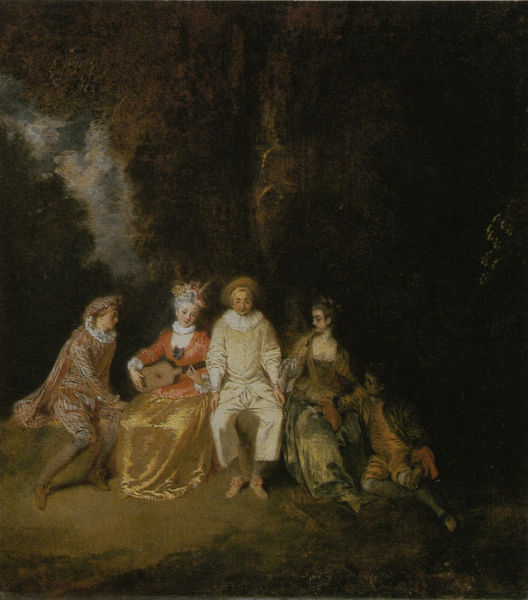
Titel: Pierrot content, Der zufriedene Pierrot
Künstler: Antoine Watteau
Standort: Lugano
Institution: Fondazione Thyssen-Bornemisza
Schlagwörter: baum, blau, blätter, dunkel, felsen, gemälde, gruppe, himmel, laub, mann, schatten, umhang, weiß, wolken, bäume, frauen, gelb, grün, landschaft, menschen, mädchen, sitzen, ausschnitt, braun, frankreich, frau, grau, hell, hintergrund, hut, hüte, kleid, kleider, licht, mitte, männer, nacht, orange, schwarz, dame, park, rot, schleier, wiese, fest, gesellschaft, malerei, schleife, anzug, hose, mütze, mützen, barock, federn, gesicht, haarschmuck, kleidung, kragen, samt, bild, halskrause, herr, hände, instrument, feld, natur, boden, gewand, gold, mantel, sitzend, familie, kind, paar, personen, blatt, gesang, gitarre, konzert, musik, musiker, frontal, kontrast, renaissance, rokoko, seide, wald, genre, garten, helldunkel, beine, perücke, düster, sitz, unterhaltung, zwei, schuhe, hosen, knaben, creme, rast, bank, romantik, ölgemälde, spielen, finster, glanz, musikinstrument, musizieren, junge, wei, strümpfe, narr, idyll, clown, lichtung, treffen, schuh, krause, tracht, sänger, stelldichein, watteau, laute, mandoline, gestrüpp, kopfschmuck, leier, harlekin, hofnarr, zentrierung, zuhören, paare, wlad, hören, vorspiel, boucher, fragonard, lauschen, nachtszene, fetes galantes, ext, commedia dell arte, dinkel, musizierende, gitaree, hosenlatz, mittr, ut, dunkeo